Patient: sex M, age 47
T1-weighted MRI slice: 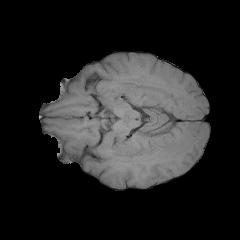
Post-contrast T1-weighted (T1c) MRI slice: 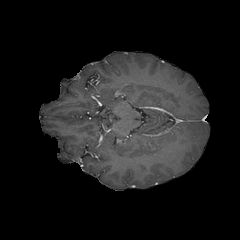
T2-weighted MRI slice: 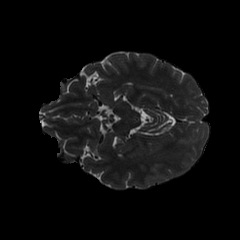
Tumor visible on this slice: yes
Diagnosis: Glioblastoma, IDH-wildtype
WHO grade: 4